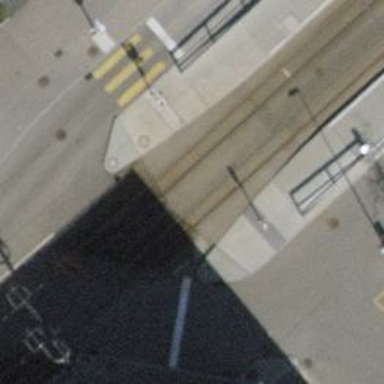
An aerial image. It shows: Tram railway with one track and electrified contact line.